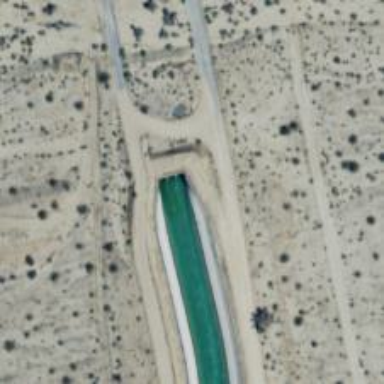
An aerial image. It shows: Culvert tunnel through water canal.